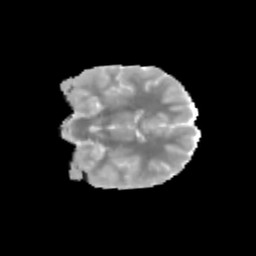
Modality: MD
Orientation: coronal
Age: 10
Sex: female
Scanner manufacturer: siemens
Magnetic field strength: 3 T
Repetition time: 3.8 s
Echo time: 0.07 s